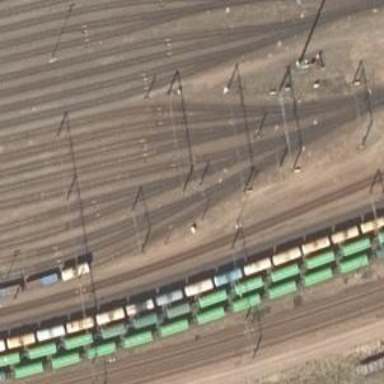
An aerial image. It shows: Railway signal.